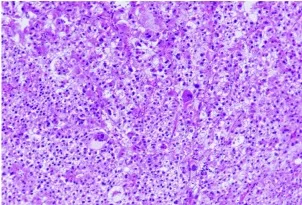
(B) Pathological features of the tumour lesion post-surgery (Hematoxylin and eosin stain, magnification x200).
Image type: pathology (h&e)